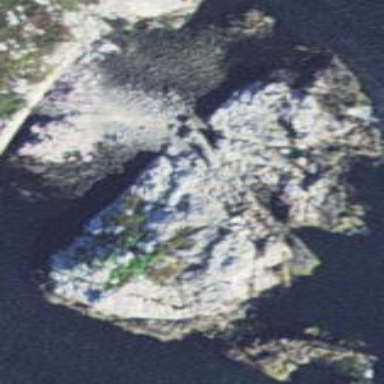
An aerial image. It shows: Rocky area where the tidal waters flow in.